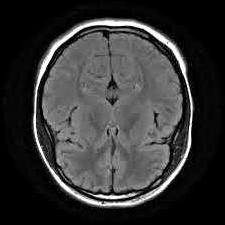
Label: notumor